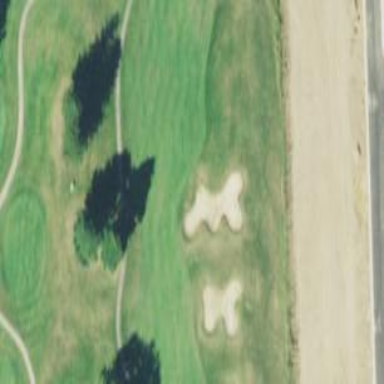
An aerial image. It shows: Grassy fairway on golf course.